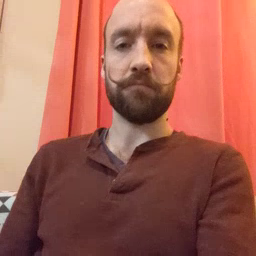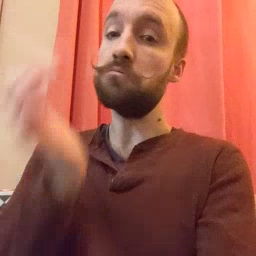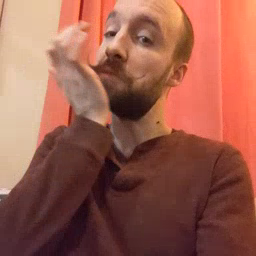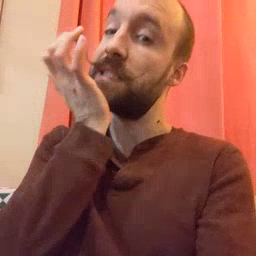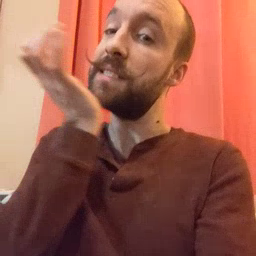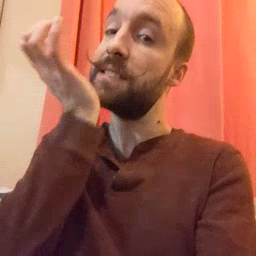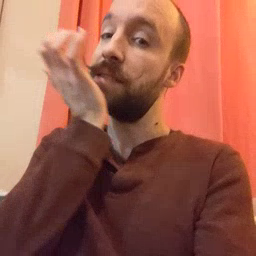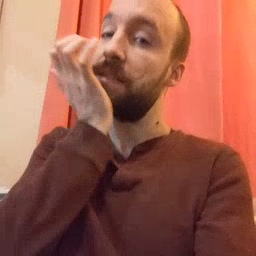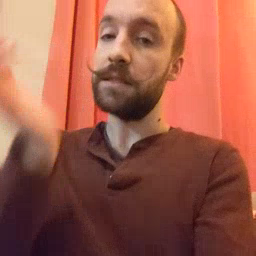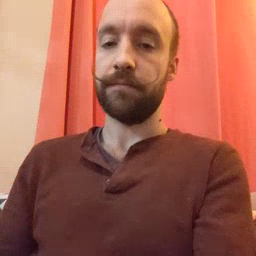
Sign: grass